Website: home-depot
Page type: account-selection
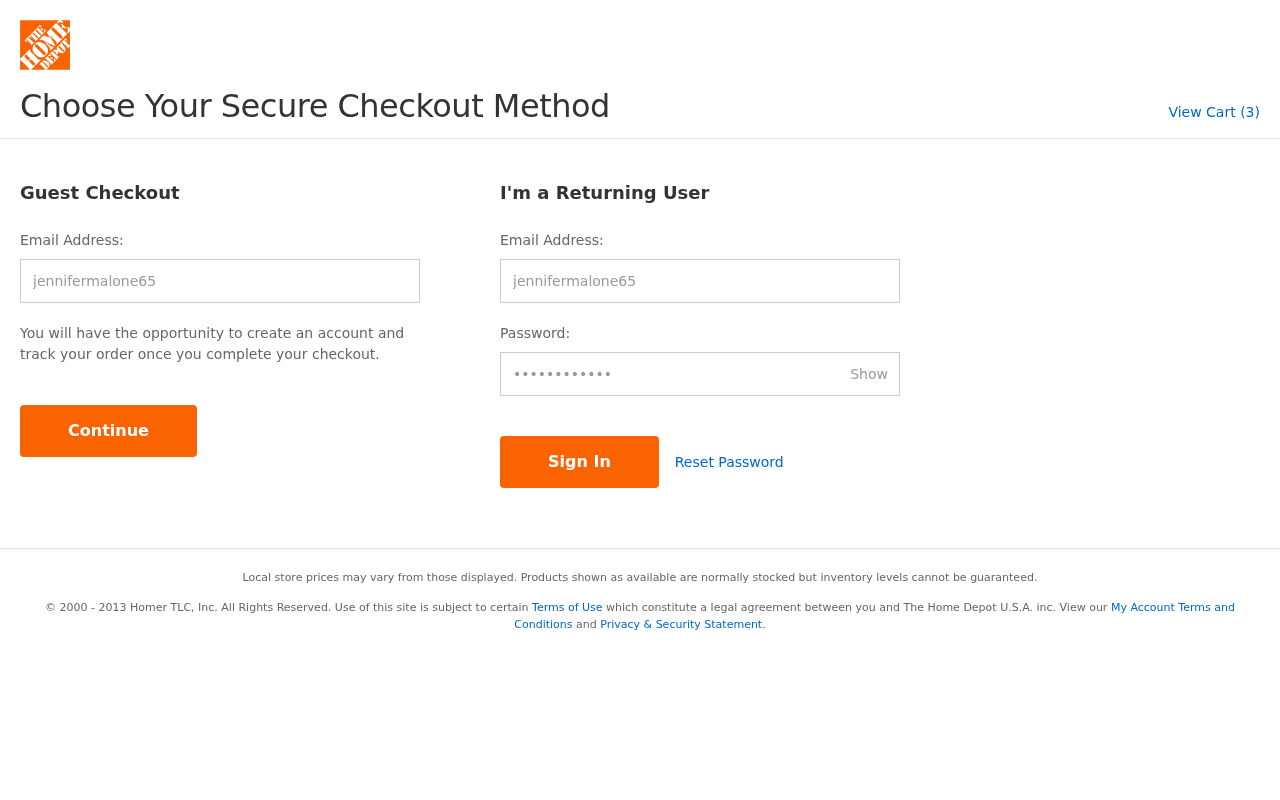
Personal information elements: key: PII_LOGIN_USERNAME
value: jennifermalone65
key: PII_LOGIN_USERNAME2
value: jennifermalone65
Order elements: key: ORDER_NUM_ITEMS
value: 3